Brain MRI, t2w sequence, axial 2D slice.
Patient: age 28, sex M, weight 78 kg, height 1.78 m
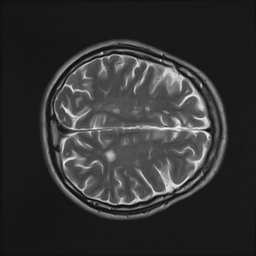